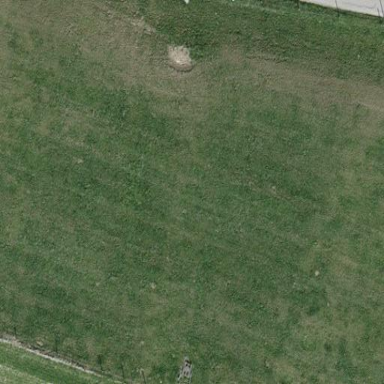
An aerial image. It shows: Meadow enclosed by fence.